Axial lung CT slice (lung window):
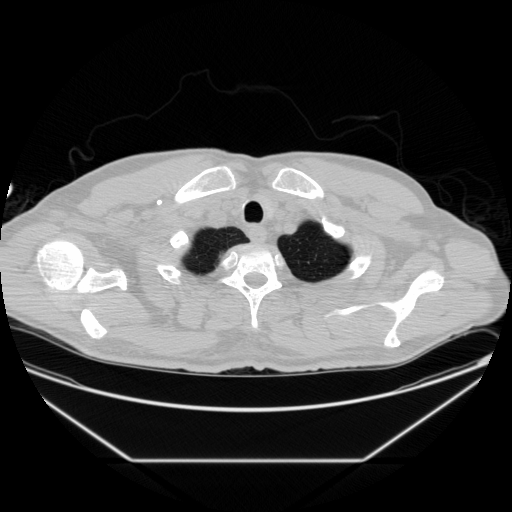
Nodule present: no